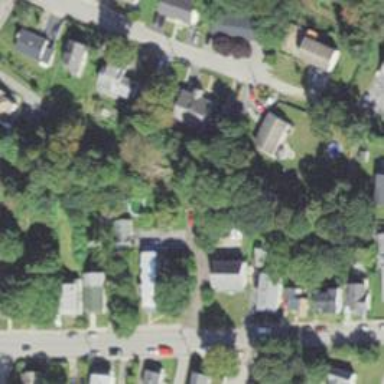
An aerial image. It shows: Residential driveway designated as service road.